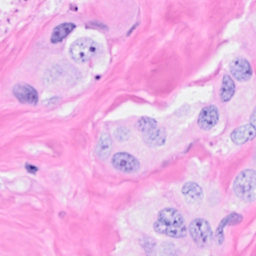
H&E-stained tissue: Breast